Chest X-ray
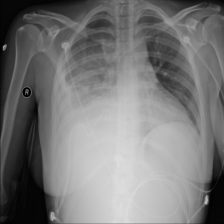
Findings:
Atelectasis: positive
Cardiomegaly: negative
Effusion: positive
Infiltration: positive
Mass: negative
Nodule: negative
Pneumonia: negative
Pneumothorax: positive
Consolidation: negative
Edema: negative
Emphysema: negative
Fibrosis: negative
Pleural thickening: negative
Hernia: negative